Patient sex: F
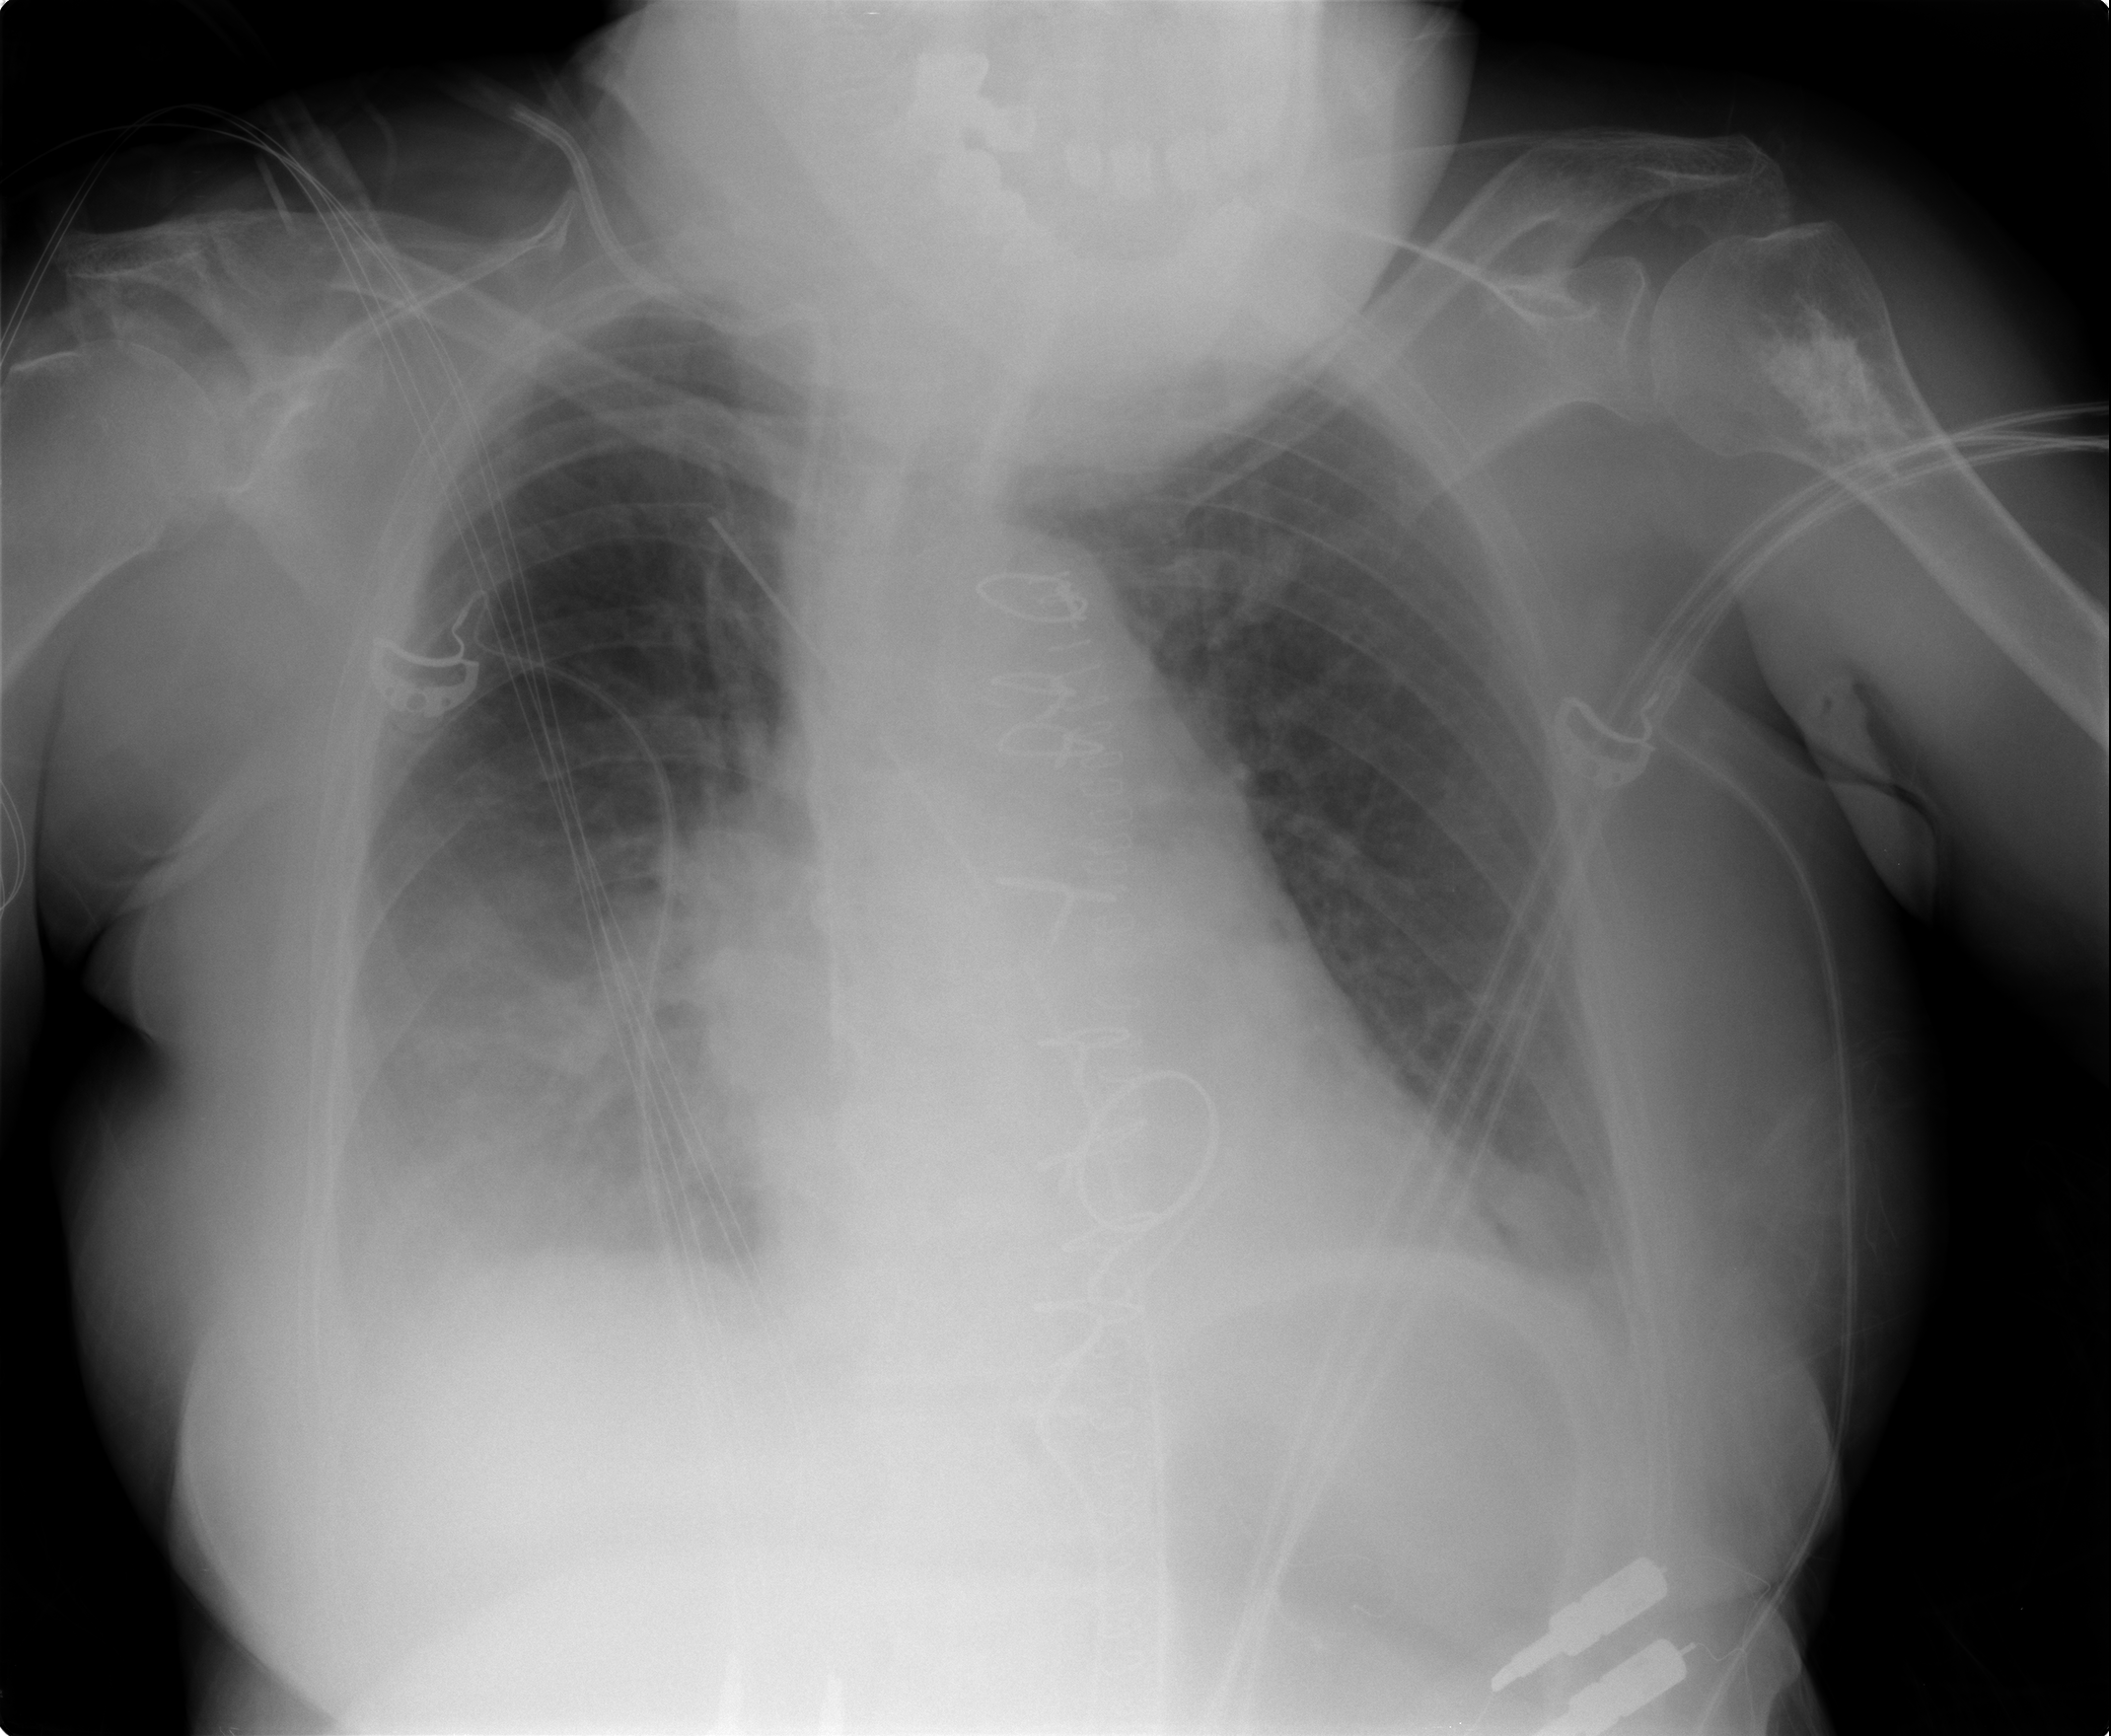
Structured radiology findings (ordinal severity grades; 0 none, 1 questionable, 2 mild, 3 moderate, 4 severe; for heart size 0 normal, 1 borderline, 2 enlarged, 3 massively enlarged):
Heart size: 0
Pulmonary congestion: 0
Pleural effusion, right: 2
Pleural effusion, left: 1
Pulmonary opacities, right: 2
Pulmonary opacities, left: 0
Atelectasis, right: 2
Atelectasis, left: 2